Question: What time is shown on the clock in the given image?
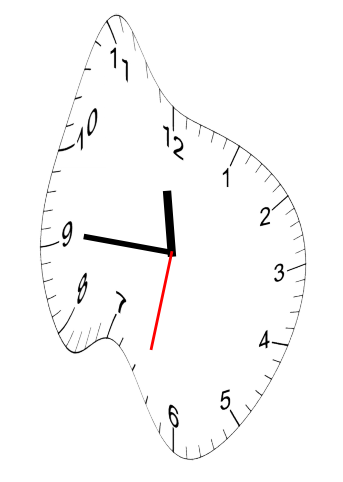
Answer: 11:45:32